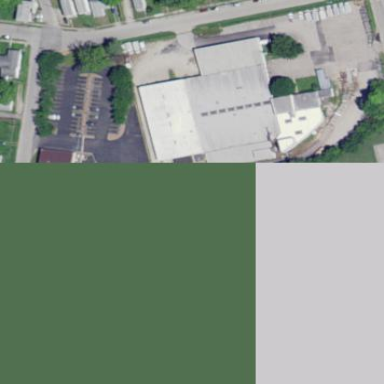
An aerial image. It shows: Warehouse.